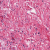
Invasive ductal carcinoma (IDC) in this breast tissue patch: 0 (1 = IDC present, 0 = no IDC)